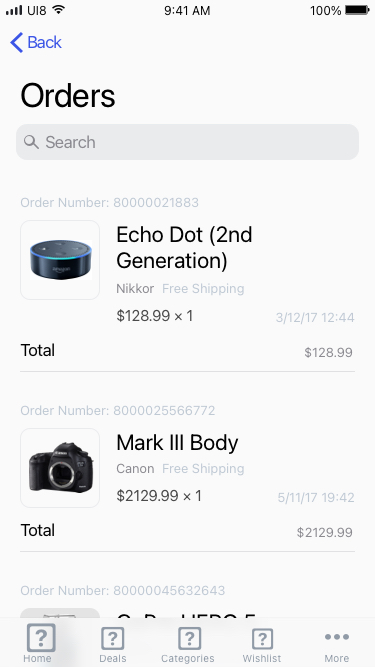
Text in this UI design:
Back
Orders
Nikkor
Free Shipping
Order Number: 80000021883
3/12/17 12:44
Echo Dot (2nd Generation)
$128.99 × 1
Canon
Free Shipping
Order Number: 8000025566772
5/11/17 19:42
Mark III Body
$2129.99 × 1
GoPro
Free Shipping
Order Number: 80000045632643
GoPro HERO 5
Search